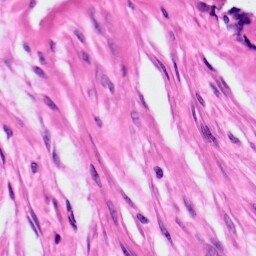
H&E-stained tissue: Ovarian